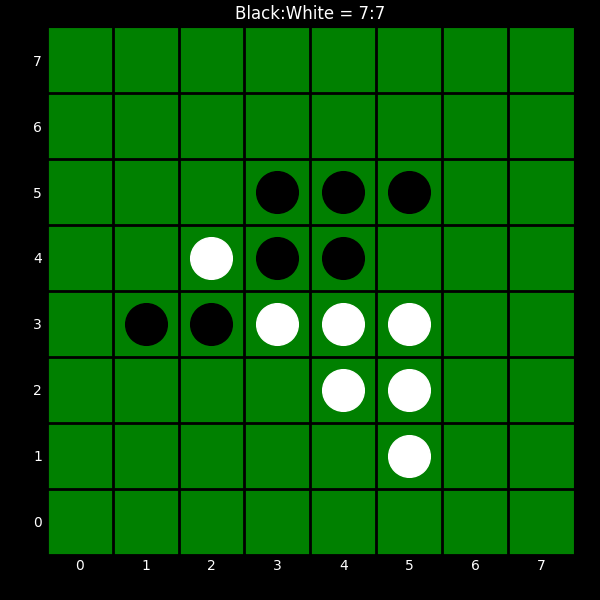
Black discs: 7
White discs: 7